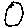
Label: circle